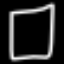
Label: square